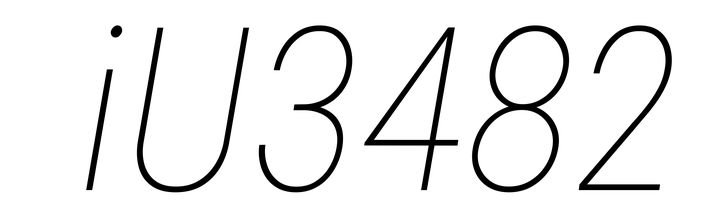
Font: Roboto-Italic_Condensed_Thin_Italic